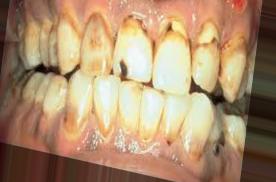
Condition: Tooth Discoloration